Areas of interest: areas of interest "Train Station"
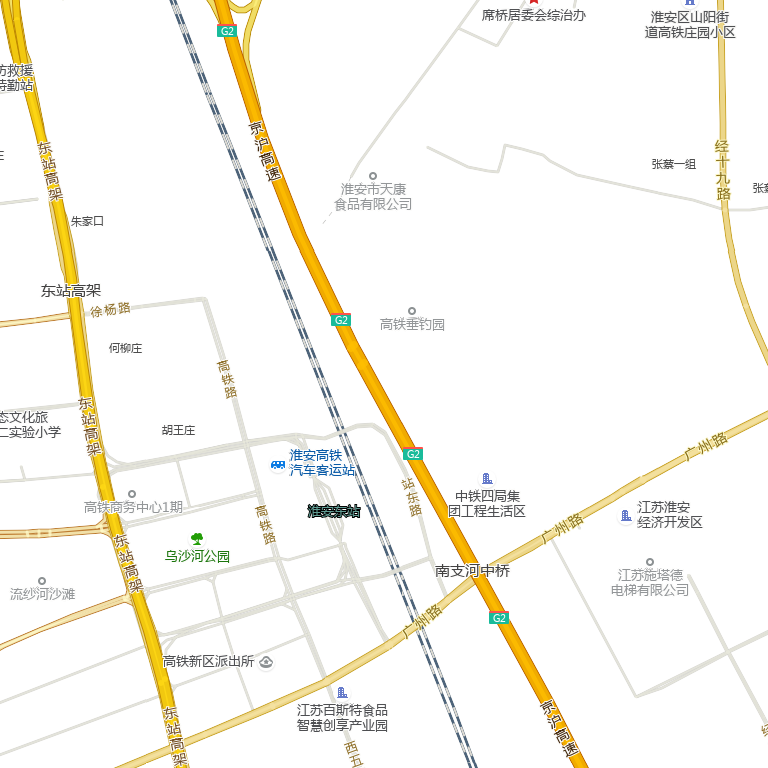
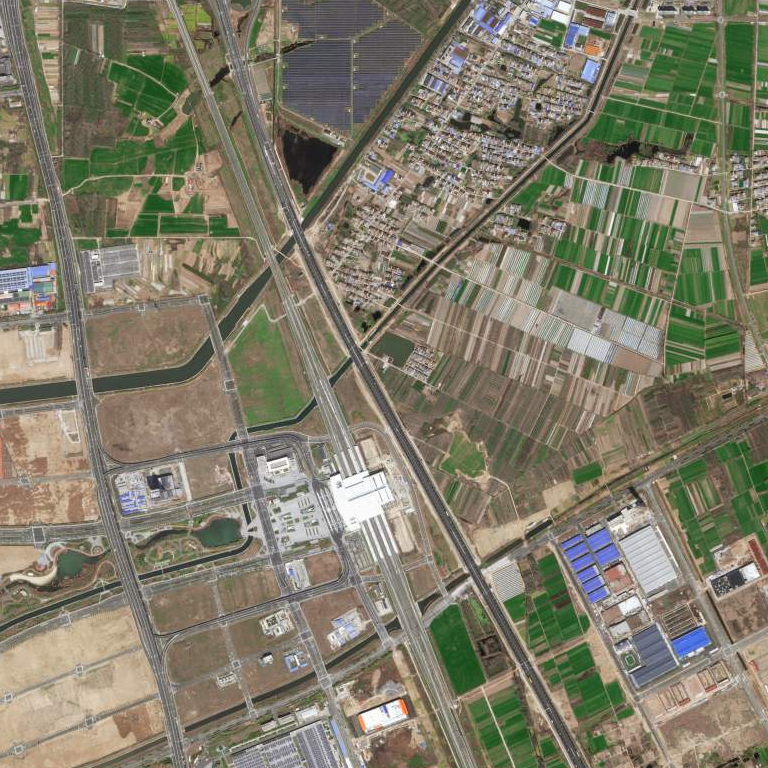